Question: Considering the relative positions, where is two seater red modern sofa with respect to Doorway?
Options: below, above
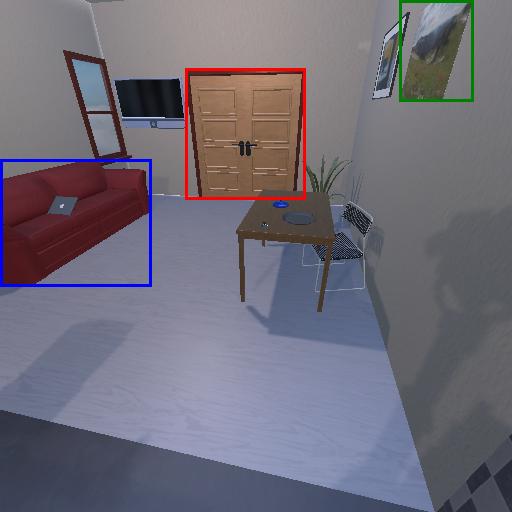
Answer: below